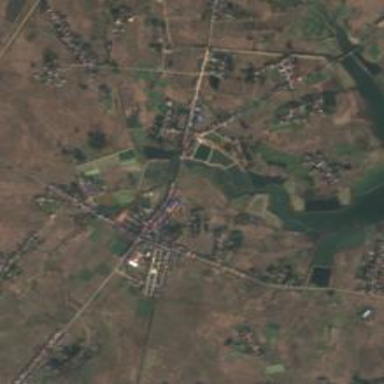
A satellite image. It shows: Township classified as town.